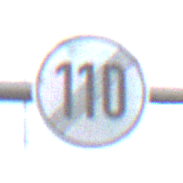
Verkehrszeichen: EndeGeschwindigkeit110
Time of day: MorningAfternoon
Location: Outdoor (RoadRail)
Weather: PartlyCloudy
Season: NotSpecified
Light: Natural